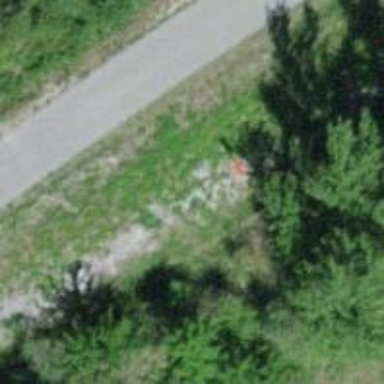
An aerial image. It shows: Pole with roof-covered pipeline marker.